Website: slack
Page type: payment
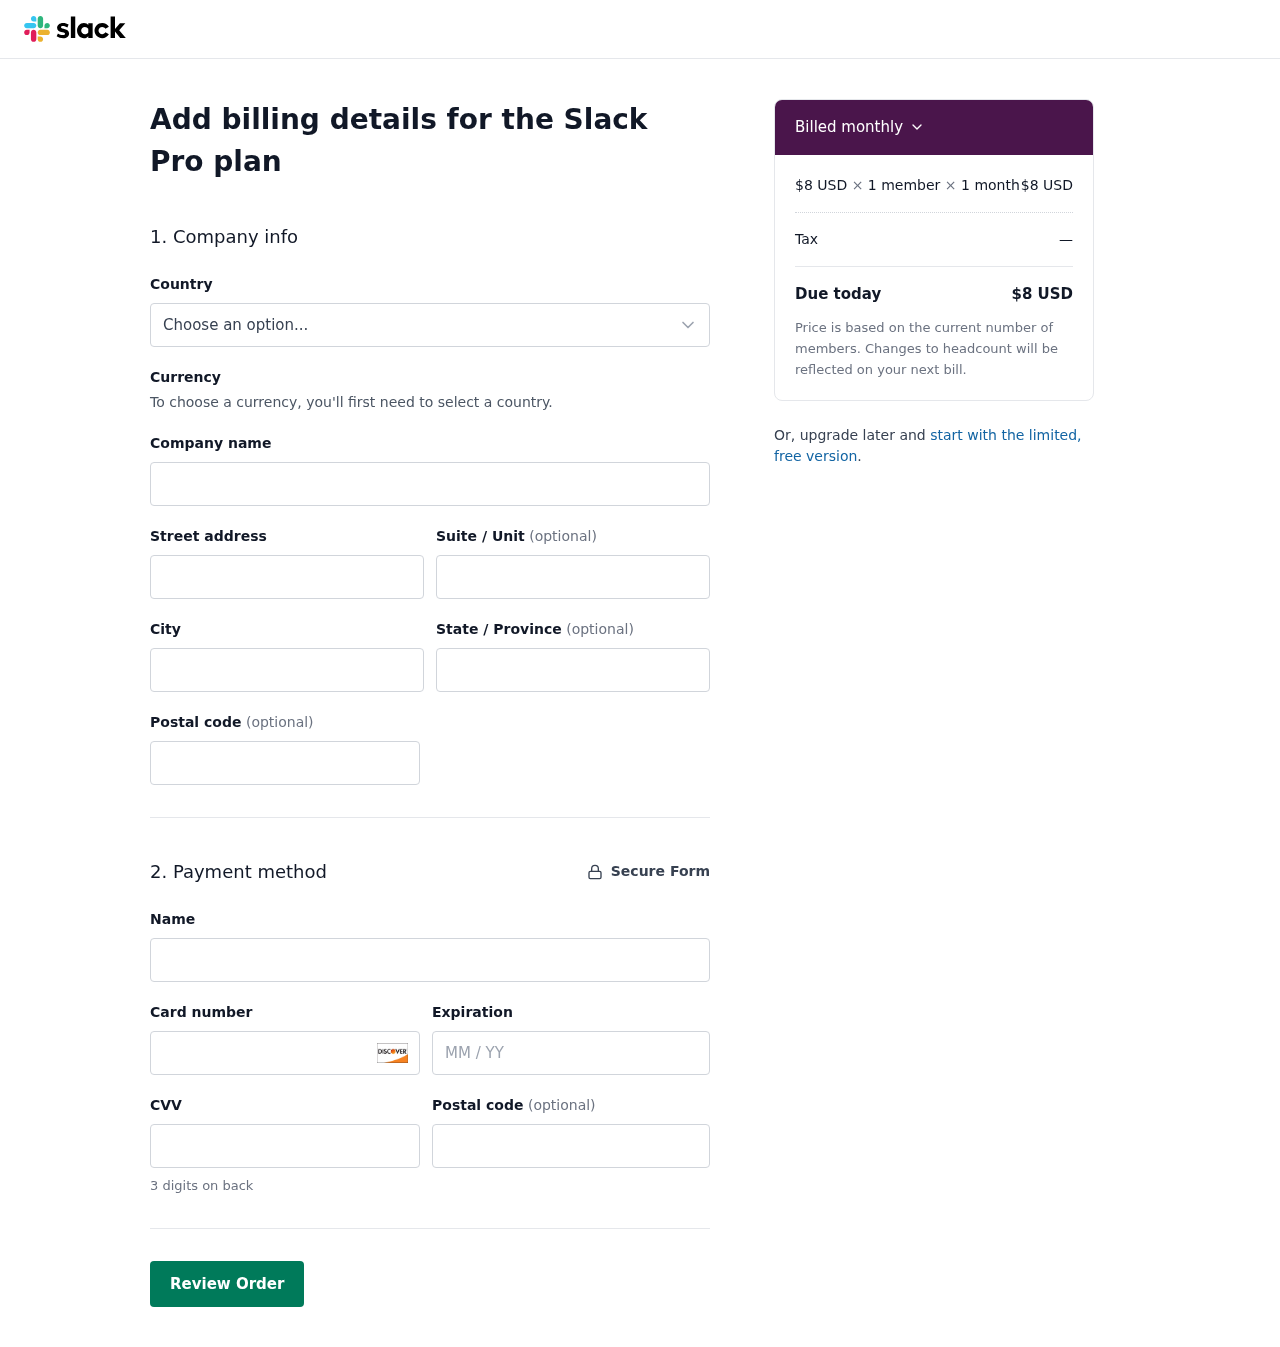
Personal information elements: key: PII_COUNTRY
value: United States
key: PII_STREET
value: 0458 Mark Plain Apt. 551
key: PII_CITY
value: Sullivanport
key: PII_STATE
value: New Hampshire
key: PII_POSTCODE
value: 46833
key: PII_FULLNAME
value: Brian Martin
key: PII_CARD_NUMBER
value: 6011 9122 4934 2635
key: PII_CARD_EXPIRY
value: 04/28
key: PII_CARD_CVV
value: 666
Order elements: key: ORDER_PRICE_PER_MEMBER
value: $8 USD
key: ORDER_NUM_MEMBERS
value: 1 member
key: ORDER_NUM_MONTHS
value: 1 month
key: ORDER_SUBTOTAL
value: $8 USD
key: ORDER_TAX
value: —
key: ORDER_TOTAL
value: $8 USD